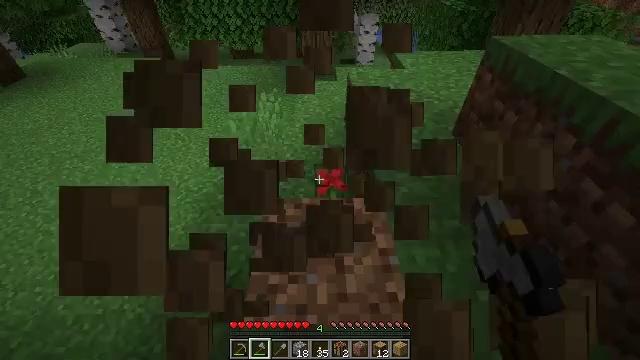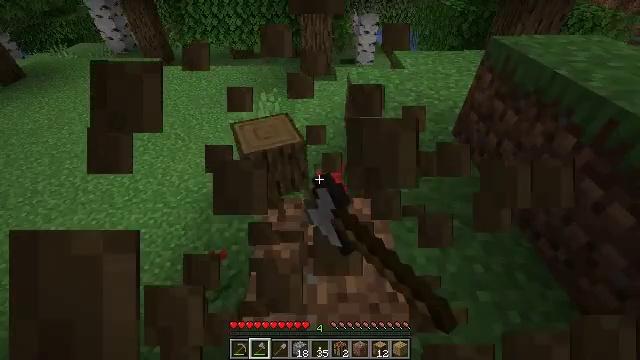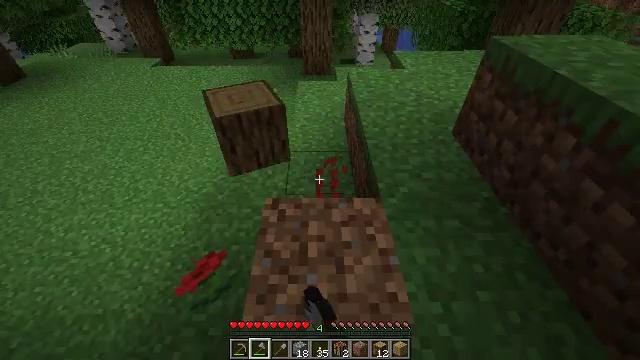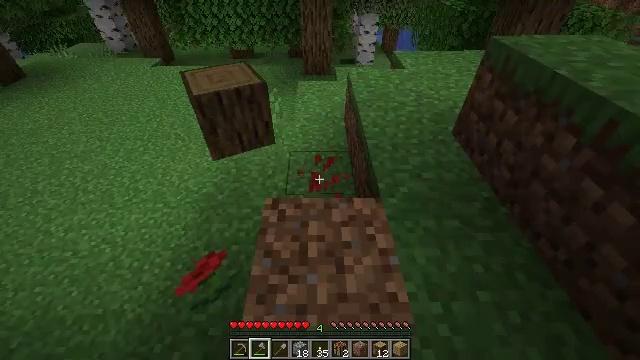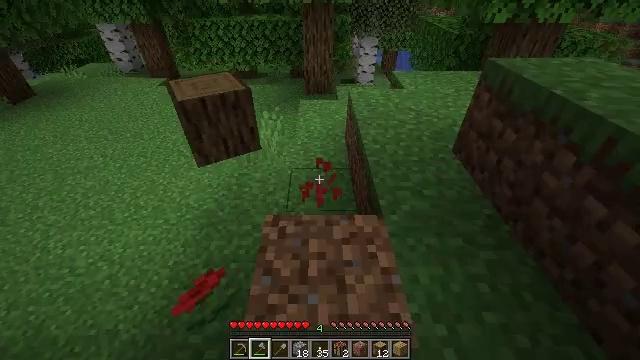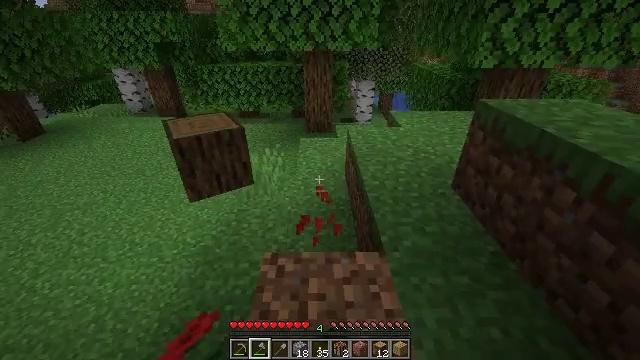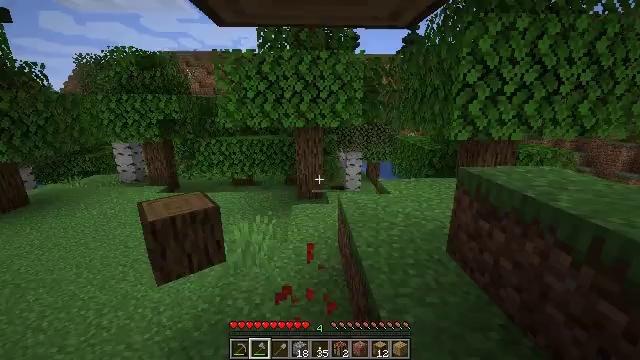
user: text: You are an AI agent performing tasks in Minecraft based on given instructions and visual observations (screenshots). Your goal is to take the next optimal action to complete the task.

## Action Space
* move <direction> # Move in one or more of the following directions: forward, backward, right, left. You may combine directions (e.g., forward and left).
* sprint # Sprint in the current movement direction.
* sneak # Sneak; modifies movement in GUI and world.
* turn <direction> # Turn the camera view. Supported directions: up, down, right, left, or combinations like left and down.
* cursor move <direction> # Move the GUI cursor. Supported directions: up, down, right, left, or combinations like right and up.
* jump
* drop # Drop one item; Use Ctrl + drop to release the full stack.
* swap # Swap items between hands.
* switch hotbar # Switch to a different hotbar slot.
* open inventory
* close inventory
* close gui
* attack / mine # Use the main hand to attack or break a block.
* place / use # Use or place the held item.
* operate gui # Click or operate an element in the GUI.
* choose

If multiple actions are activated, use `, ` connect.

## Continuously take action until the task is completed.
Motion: motion action
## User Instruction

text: Gather poppy from the ground.
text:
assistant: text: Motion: attack / mine
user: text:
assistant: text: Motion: attack / mine
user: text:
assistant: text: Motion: attack / mine
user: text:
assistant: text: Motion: turn up, attack / mine
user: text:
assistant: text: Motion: turn up, attack / mine
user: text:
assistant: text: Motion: turn right and up, attack / mine
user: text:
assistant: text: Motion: attack / mine